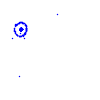
Particle: electron